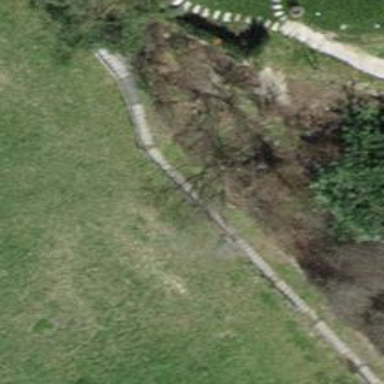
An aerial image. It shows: Set of steps on the road.